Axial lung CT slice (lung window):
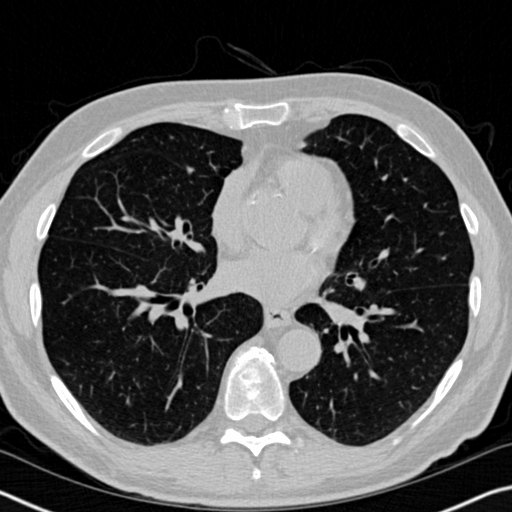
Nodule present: no